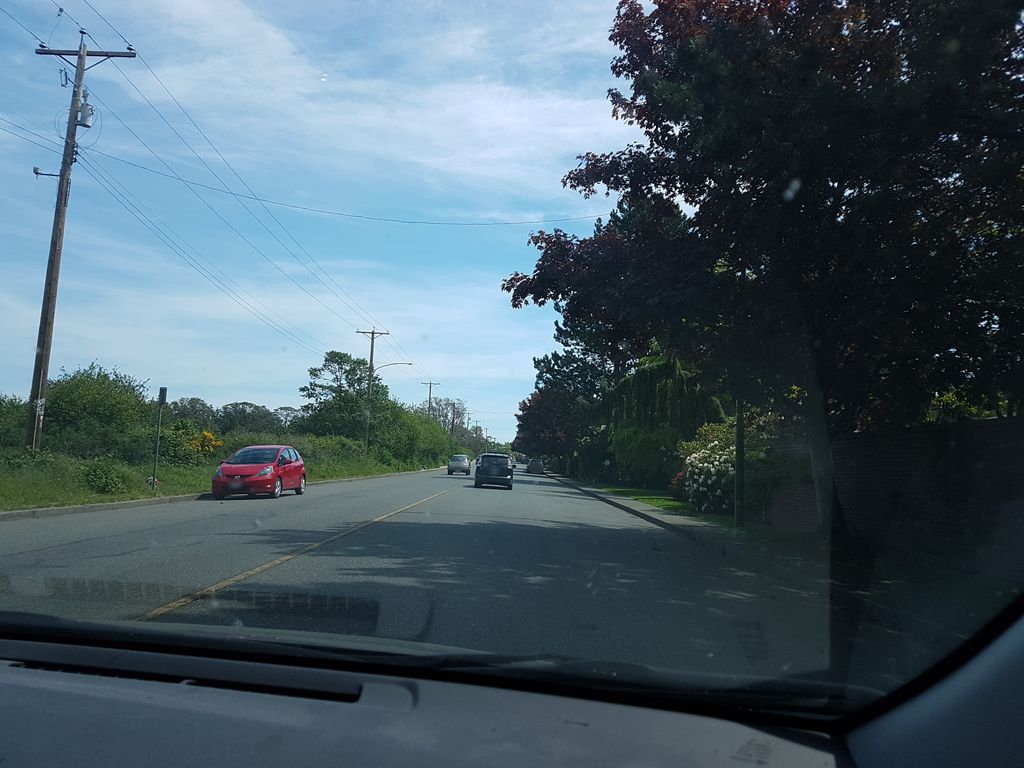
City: victoria